Interaction volume radius: 5 \u00c5
Interaction volume height: 50 \u00c5
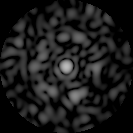
Disorder parameter: 0.8225